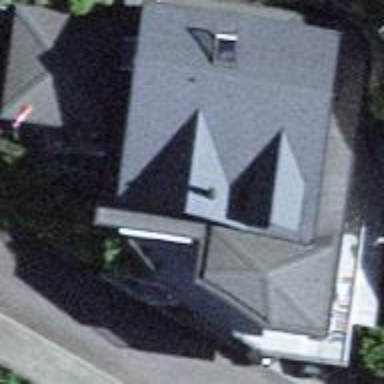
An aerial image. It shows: View of roof of building.